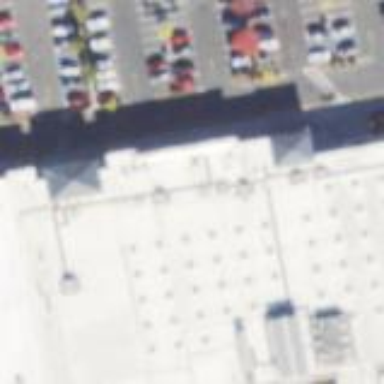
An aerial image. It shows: Commercial building housing supermarket and pharmacy.